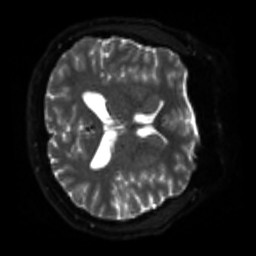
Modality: sbref
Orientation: axial
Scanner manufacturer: siemens
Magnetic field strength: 3 T
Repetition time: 4 s
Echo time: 0.0594 s